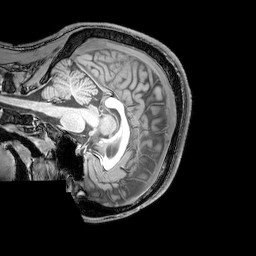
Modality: T1w
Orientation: sagittal
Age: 21
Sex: male
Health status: healthy
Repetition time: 0.081 s
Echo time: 0.037 s